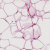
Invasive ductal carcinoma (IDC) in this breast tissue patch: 0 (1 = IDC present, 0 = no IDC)